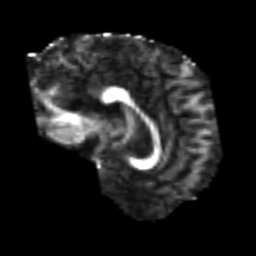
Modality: FA
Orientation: sagittal
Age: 44
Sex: female
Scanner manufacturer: siemens
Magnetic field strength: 3 T
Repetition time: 4.999 s
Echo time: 0.07946 s